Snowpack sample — Buffalo Mountain, Silverthorne, Colorado, USA (2/22/26, 2:02 PM MST)
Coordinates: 39.622, -106.113
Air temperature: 33 °F
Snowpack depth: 63 cm
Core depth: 20 cm
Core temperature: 23 °F
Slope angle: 11°, slope face: 116°
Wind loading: low
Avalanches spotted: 0
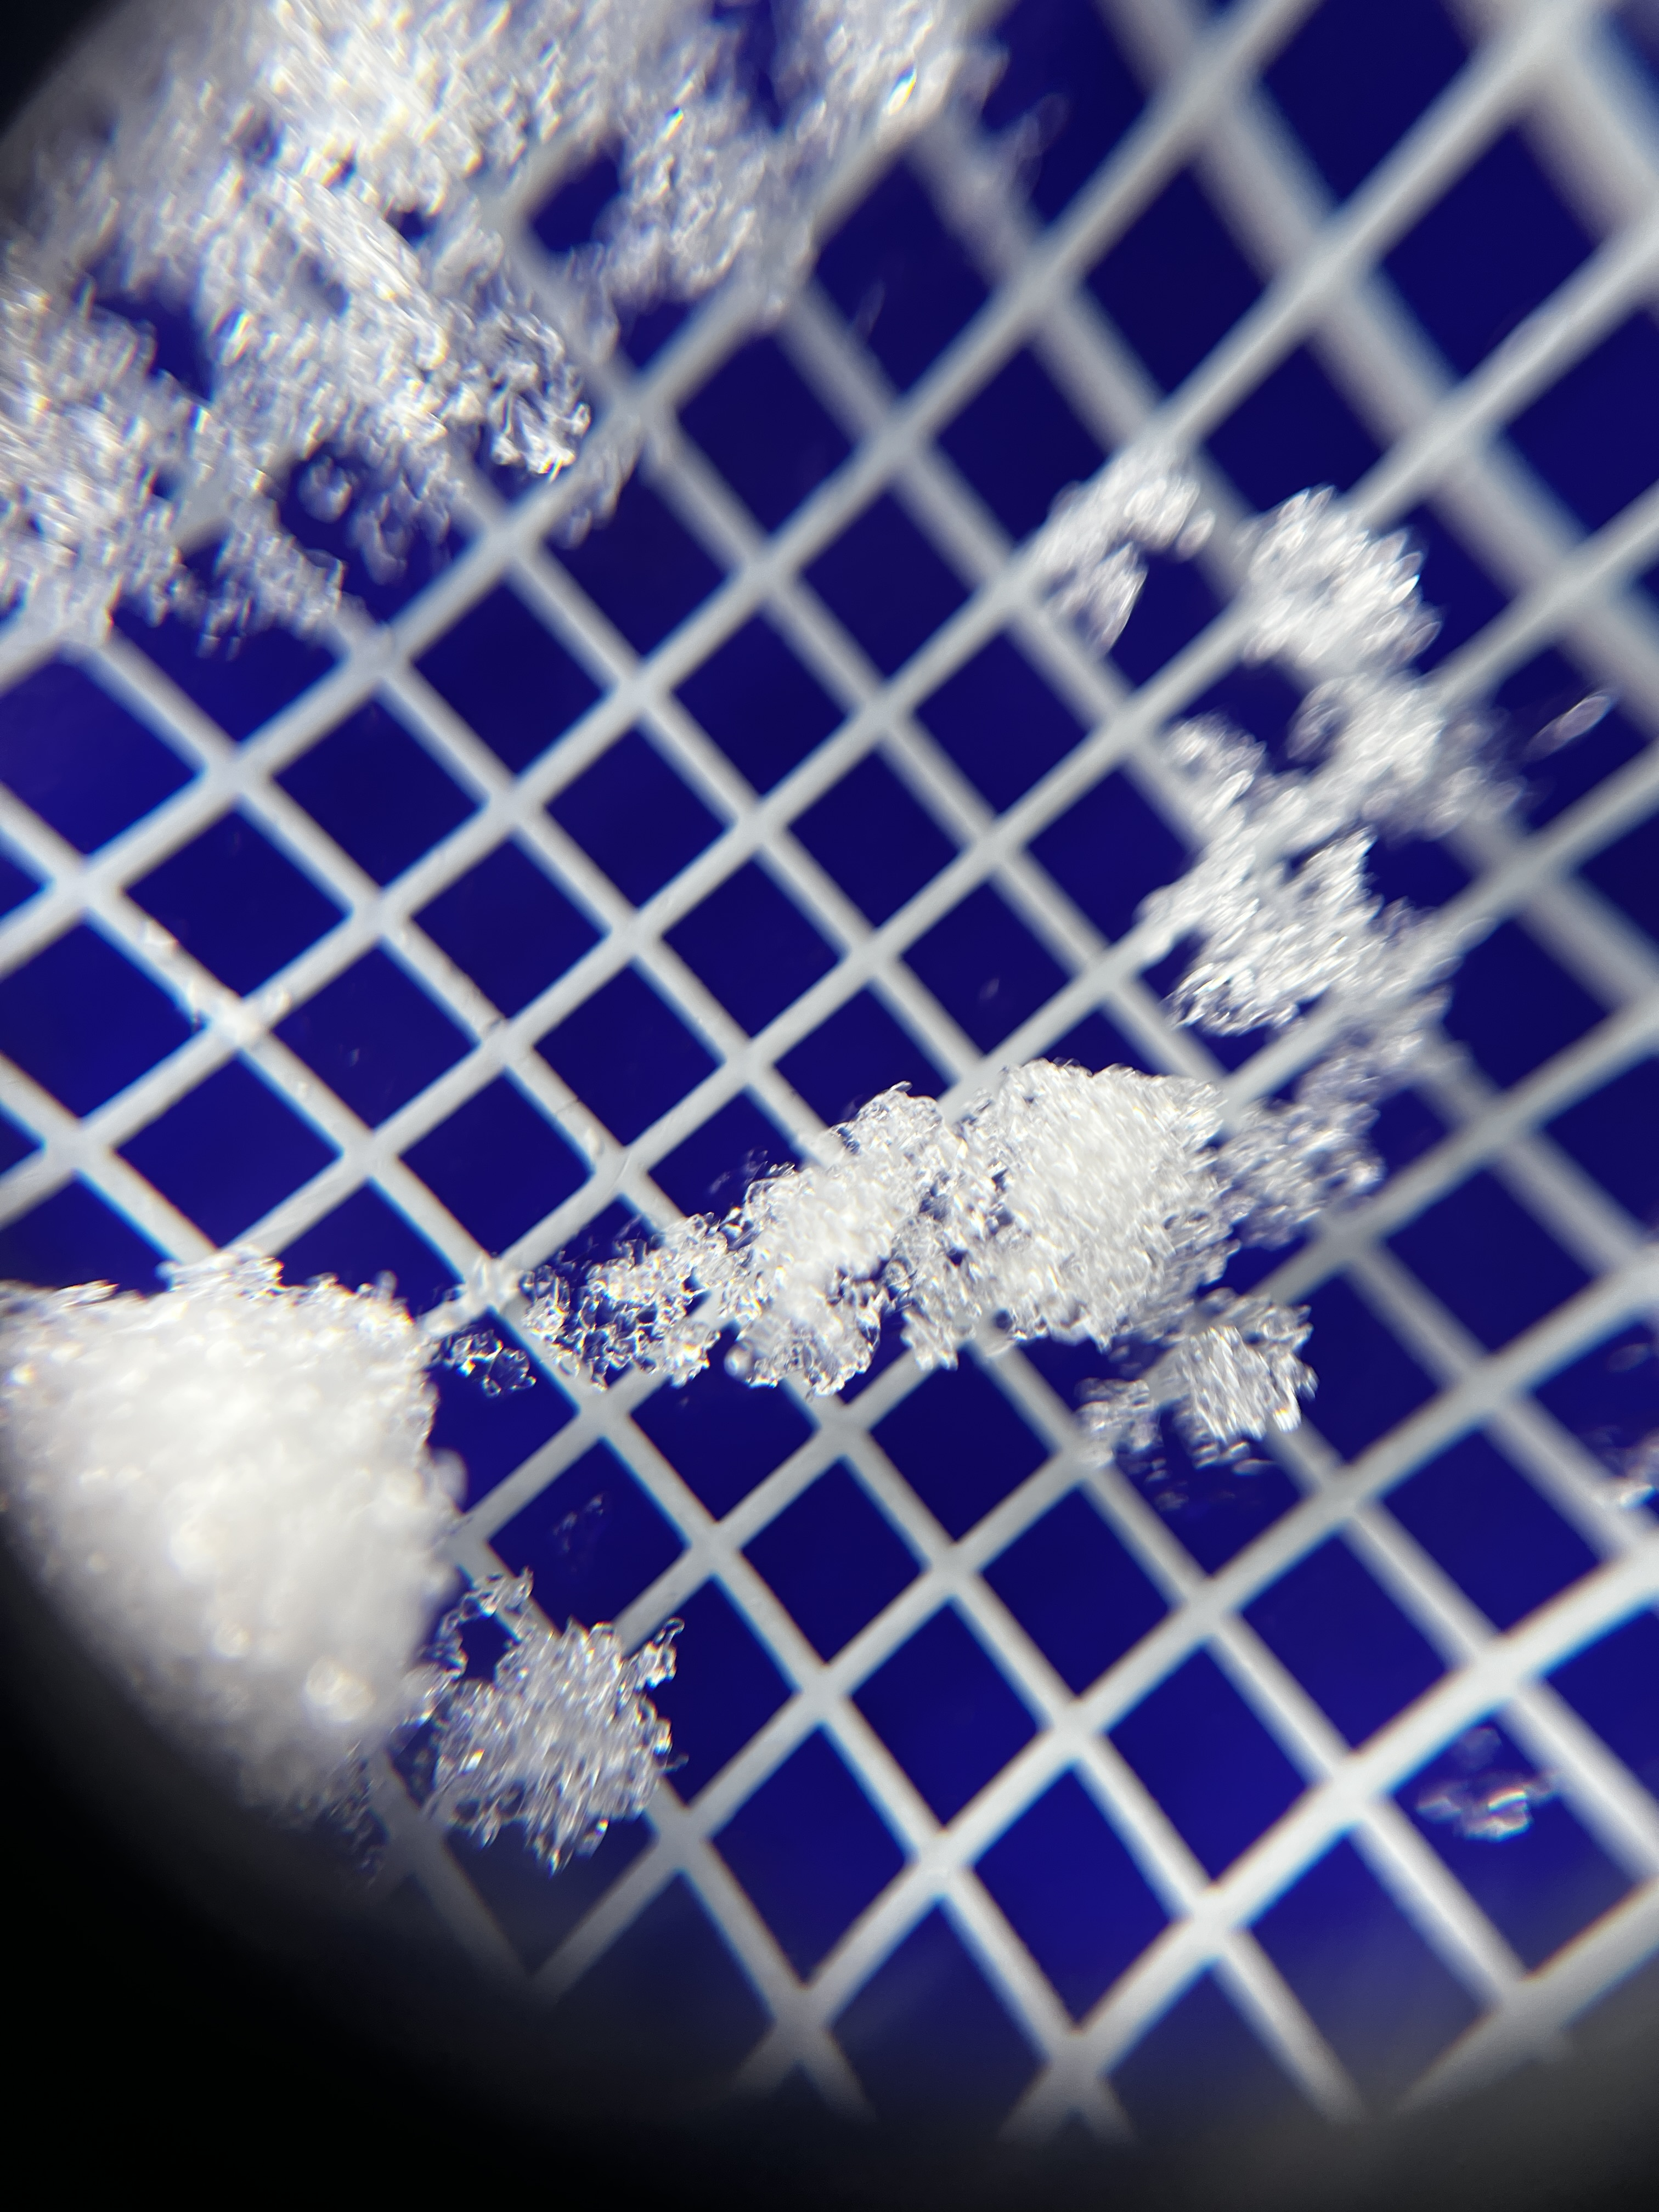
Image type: magnified_profile
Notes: In a firebreak similar to site 1, minimal wind loading with no spotted avalanches (not many faces in view though)